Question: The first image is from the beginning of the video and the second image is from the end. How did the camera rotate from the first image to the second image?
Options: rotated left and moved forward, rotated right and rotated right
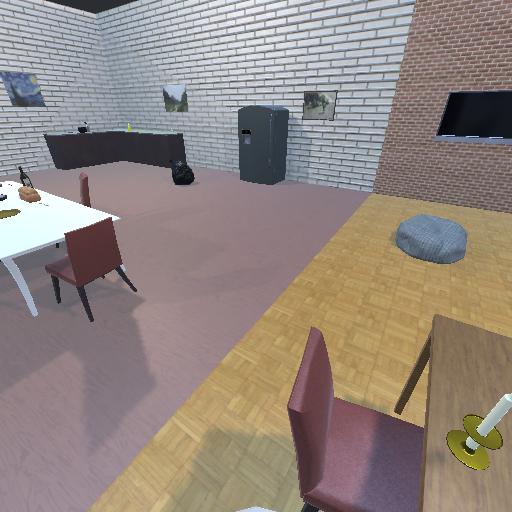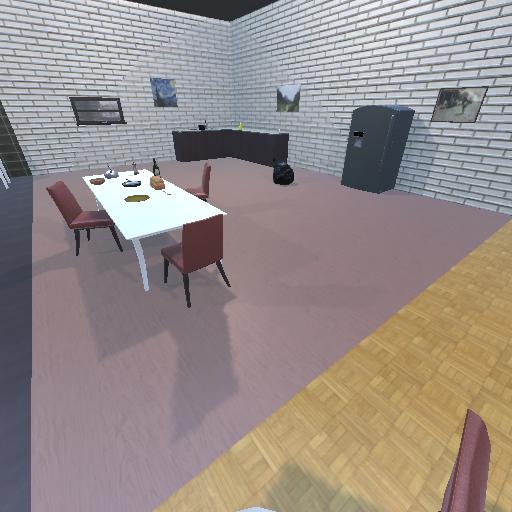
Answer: rotated left and moved forward